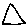
Label: triangle